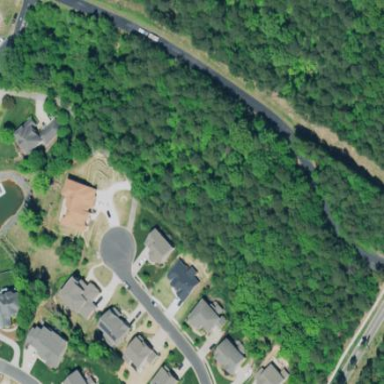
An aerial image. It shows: Semi-evergreen mixed woodland with diverse foliage.